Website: lowes
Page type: stored-credit-cards
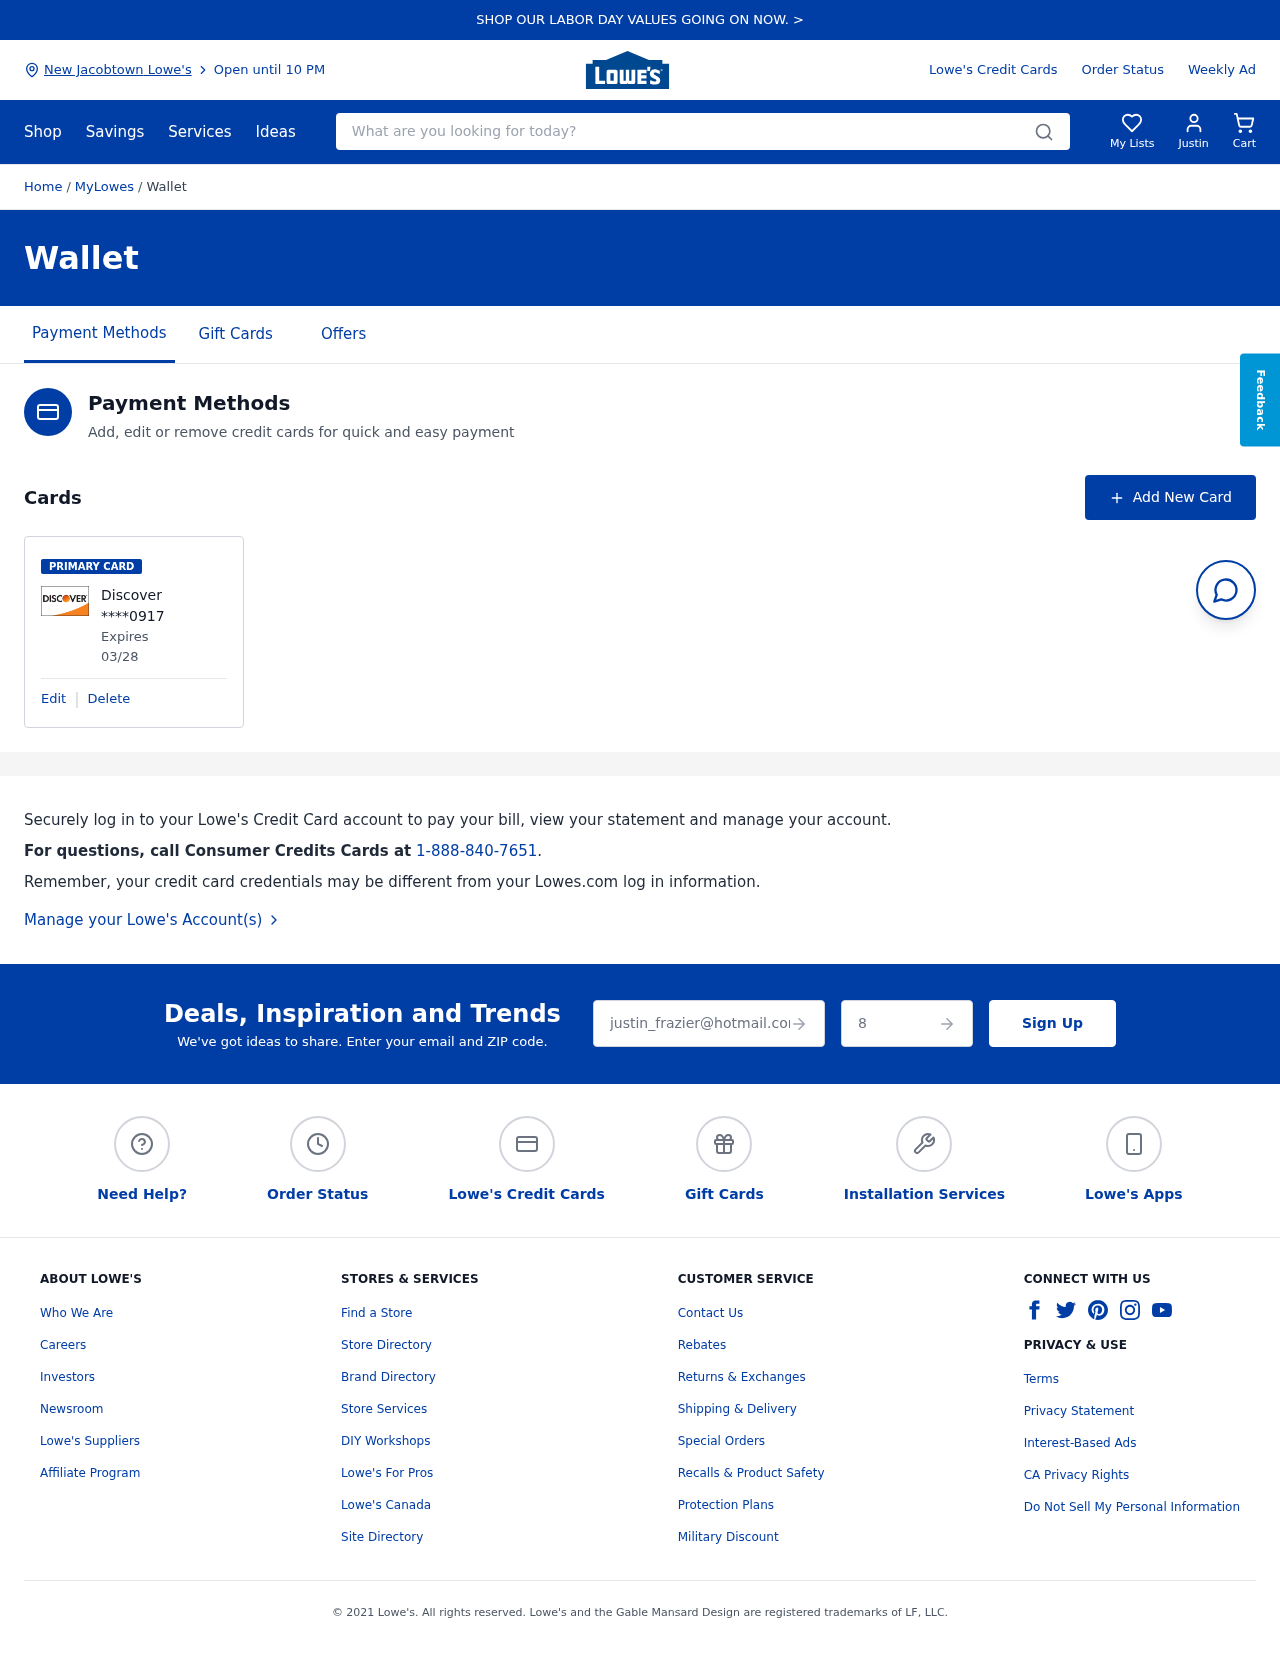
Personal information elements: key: PII_CARD_EXPIRY
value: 03/28
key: PII_CARD_LAST4
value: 0917
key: PII_CARD_TYPE
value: Discover
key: PII_CITY
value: New Jacobtown Lowe's
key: PII_EMAIL
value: justin_frazier@hotmail.com
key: PII_FIRSTNAME
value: Justin
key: PII_POSTCODE
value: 89926
Search elements: key: HEADER_SEARCH
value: What are you looking for today?